Question: I am trying out the CSS 'display:table' property on some divs, but I am having problems. Below is the code snippet for my test:
'''
<div id="table">
<div class="table-row">
<div class="table-cell">
<img src="" width="70px" height="70px" />
</div>
<div class="table-cell">
<h1>TEST</h1>
</div>
</div>
<div class="table-row">
<div class="table-cell">
<form>
<input type="text"></input>
</div>
<div class="table-cell">
<input type="submit" value="Submit"></input>
</div>
</form>
</div>
'''
with the following CSS:
'''
#table{
display:table;
}
.table-row{
display:table-row;
}
.table-cell{
display:table-cell;
}
'''
The desired result can be seen in the image below:

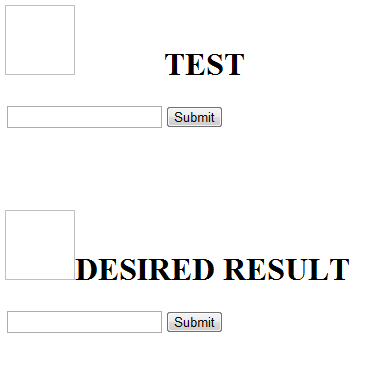
Answer: - Your desired result doesn't look like a normal table layout. The widths of the columns in the first row are not the same as the width of the columns in the second row.- You are trying to open a form tag inside one element and close it in another.
Replacing your markup with an actual table doesn't give your desired result, and 'display:table' doesn't work any differently.
<URL>